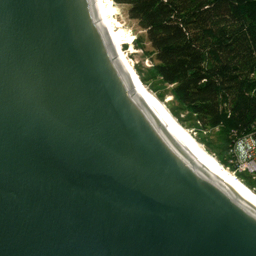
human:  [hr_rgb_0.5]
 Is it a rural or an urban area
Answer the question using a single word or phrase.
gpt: rural

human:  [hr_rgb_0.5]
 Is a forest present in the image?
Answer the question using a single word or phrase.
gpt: yes

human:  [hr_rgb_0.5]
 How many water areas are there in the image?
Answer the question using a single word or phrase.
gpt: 3

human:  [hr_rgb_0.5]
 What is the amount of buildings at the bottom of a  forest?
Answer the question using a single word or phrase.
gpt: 66

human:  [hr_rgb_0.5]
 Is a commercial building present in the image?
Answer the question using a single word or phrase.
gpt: yes

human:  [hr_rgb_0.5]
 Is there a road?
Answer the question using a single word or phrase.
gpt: yes

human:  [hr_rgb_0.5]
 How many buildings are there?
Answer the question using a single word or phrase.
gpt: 66

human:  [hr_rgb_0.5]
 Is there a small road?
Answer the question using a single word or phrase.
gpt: yes

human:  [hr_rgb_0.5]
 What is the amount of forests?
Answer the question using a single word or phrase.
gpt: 124

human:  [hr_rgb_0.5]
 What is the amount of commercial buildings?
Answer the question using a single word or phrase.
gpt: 1

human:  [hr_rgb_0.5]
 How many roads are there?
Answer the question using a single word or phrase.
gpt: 101

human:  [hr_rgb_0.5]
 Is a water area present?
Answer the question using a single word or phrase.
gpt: yes

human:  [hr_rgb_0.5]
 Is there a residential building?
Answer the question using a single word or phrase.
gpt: yes

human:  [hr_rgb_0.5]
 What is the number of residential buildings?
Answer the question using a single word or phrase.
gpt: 65

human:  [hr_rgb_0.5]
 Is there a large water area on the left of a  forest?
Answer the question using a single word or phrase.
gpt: no

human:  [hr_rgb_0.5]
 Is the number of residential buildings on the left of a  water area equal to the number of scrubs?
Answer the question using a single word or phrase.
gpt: no

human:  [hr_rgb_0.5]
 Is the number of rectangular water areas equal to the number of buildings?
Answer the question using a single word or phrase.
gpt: no

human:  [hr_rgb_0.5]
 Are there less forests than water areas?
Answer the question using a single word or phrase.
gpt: no

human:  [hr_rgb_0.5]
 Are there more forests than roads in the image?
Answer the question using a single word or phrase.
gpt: yes

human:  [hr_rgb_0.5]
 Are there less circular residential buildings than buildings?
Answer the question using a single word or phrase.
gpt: yes

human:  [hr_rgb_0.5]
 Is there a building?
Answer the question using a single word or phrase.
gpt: yes

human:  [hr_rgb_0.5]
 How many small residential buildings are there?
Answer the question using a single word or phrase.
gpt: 65

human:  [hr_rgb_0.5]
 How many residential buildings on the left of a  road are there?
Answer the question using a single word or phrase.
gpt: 65

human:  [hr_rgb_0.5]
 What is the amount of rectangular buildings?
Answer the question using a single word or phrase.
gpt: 37

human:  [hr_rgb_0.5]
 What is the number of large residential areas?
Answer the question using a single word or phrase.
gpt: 1

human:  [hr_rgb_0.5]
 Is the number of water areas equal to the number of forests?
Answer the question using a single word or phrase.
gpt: no

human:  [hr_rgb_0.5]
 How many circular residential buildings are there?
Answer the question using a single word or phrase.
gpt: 0

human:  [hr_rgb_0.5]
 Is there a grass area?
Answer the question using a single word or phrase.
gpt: yes

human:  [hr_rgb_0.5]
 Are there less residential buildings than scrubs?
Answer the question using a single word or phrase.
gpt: no

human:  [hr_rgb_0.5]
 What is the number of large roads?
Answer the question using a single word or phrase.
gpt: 0

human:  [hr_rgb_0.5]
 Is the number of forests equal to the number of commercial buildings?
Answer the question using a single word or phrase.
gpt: no

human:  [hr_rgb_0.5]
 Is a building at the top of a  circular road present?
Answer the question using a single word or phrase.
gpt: no

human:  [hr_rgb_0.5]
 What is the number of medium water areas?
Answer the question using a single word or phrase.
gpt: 0

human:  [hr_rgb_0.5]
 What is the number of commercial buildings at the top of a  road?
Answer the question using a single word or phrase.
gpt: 1

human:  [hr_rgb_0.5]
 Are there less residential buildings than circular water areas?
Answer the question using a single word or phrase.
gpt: no

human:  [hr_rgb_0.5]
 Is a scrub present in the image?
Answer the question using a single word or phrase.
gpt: yes

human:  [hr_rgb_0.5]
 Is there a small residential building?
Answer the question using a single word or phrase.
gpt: yes

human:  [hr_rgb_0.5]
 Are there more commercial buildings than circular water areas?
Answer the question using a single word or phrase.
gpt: yes

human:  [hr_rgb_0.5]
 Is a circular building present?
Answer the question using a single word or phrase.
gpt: no

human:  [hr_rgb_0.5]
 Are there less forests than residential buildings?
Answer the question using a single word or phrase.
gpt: no

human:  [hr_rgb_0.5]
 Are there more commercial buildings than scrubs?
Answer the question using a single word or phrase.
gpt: no

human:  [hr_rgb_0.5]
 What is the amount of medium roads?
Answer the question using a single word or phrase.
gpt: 0

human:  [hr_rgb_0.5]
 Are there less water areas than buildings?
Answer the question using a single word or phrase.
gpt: yes

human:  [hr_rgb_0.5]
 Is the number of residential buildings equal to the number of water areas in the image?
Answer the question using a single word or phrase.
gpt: no

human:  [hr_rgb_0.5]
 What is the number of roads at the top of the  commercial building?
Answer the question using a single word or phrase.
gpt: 56

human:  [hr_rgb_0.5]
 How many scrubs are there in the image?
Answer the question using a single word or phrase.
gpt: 36

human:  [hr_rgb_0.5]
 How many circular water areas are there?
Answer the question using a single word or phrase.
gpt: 0

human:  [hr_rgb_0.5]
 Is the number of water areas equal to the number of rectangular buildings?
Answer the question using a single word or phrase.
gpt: no

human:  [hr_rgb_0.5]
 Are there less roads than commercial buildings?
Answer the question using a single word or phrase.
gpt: no

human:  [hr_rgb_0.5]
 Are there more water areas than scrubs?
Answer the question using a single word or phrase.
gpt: no

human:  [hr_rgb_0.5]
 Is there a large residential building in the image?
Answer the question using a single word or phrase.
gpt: no

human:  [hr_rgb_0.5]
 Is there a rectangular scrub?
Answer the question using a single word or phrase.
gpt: yes

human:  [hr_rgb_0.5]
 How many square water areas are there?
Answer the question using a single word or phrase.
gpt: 0

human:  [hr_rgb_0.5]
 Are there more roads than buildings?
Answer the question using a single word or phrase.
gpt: yes

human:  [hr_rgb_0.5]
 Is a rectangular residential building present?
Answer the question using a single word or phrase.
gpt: yes

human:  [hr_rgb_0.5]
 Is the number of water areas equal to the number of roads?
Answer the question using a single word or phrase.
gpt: no

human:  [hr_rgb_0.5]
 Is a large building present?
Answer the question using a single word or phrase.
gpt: no

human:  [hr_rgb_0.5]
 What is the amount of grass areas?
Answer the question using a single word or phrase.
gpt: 6

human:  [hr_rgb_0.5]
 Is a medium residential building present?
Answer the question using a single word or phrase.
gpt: no

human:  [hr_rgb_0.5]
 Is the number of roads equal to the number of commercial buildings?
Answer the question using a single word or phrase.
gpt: no

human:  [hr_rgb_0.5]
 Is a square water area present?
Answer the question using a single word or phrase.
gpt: no

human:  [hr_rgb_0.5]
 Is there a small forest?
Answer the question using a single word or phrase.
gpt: yes

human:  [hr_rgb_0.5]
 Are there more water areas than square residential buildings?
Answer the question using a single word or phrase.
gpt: yes

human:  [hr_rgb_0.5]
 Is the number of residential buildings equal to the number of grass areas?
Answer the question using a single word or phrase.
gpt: no